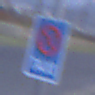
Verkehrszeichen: Taxenstand
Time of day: SunriseSunset
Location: Outdoor (Urban)
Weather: Overcast
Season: NotSpecified
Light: Natural